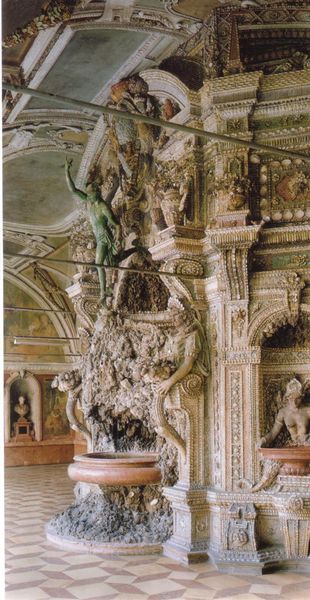
Titel: Grottenhalle
Künstler: Friedrich Sustris
Standort: München
Institution: Residenz
Schlagwörter: gemälde, mann, meer, wasser, weiß, grün, menschen, ocker, braun, bunt, finger, frau, marmor, männer, pfeiler, raum, schmuck, säule, säulen, dach, park, schloss, wolke, muster, ornament, wand, architektur, barock, rahmen, schale, sockel, stein, innenraum, natur, kirche, boden, figur, gold, decke, innen, renaissance, rokoko, rosa, brunnen, engel, garten, skulptur, statue, ecke, bogen, fußboden, parkett, fels, pilaster, saal, figuren, wein, detail, büste, dekor, ornamente, verzierung, wandgemälde, wandmalerei, metall, stuck, bildhauerei, bronze, plastik, gestalt, foto, fotografie, bögen, eingang, italie, nische, gefäß, gewölbe, stangen, antike, münchen, becken, kupfer, fliesen, schlange, altar, gestalten, photo, wappen, gesims, skulpturen, plastiken, statuen, voluten, kanzel, residenz, götter, manierismus, teufel, fresken, grotte, perseus, schlangen, baldachin, kassettendecke, konche, volute, muschel, fresko, stange, hermes, marmorboden, muscheln, schnecke, götterbote, merkur, steinboden, stahl, streben, ungeheuer, verzierungen, details, munich, monster, bildhauer, wilhelm, nischen, kasettendecke, wölbung, intérieur, taufbecken, füllhörner, rocaille, imposant, eisenstangen, querstreben, hellbalu, antiquarium, antikenrezeption, brunnenhof, grottenhof, münchner residenz, grotesken, gewohlbe, ange, sculpture, faience, baroque, braock, fontaine, monstre, grünspan, stauen, sustris, korallen, italine, grotesque, marbre, günther, rott, nachahmung, deckenbilder, nymphe, kapele, marmorfußboden, oprnamente, residence, sreben, weihwasserbecken, ^detail, satngen, carreaux, grotesques, décors, wilheln, montres